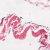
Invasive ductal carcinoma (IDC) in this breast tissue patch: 0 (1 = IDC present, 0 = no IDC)